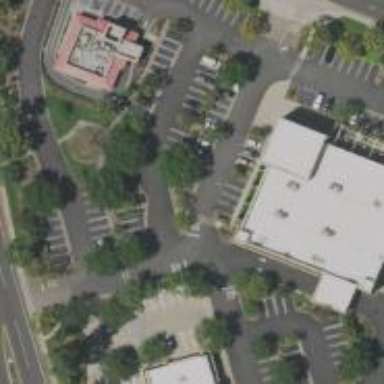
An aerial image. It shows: Building.